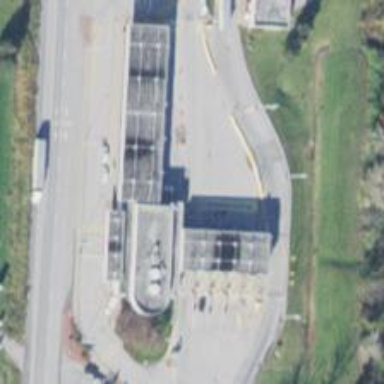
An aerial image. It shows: Border control barrier.